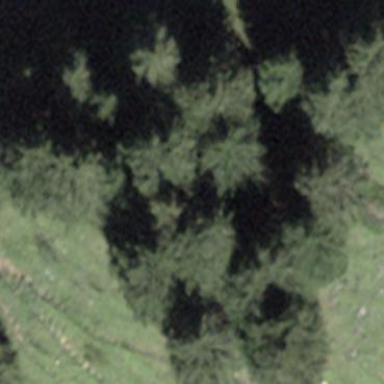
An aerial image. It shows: Forest area.